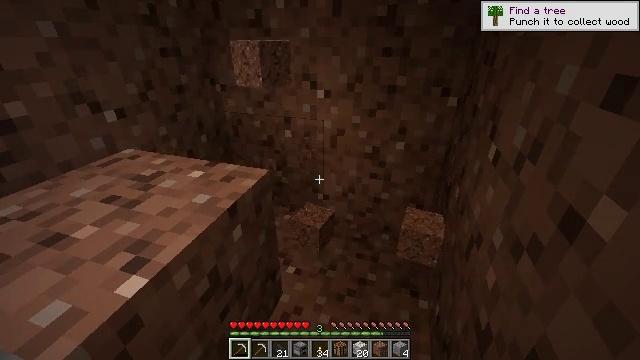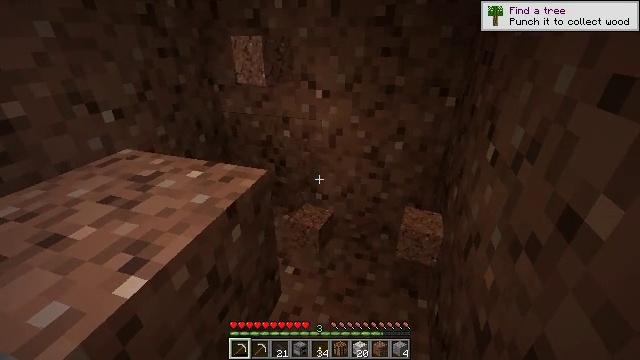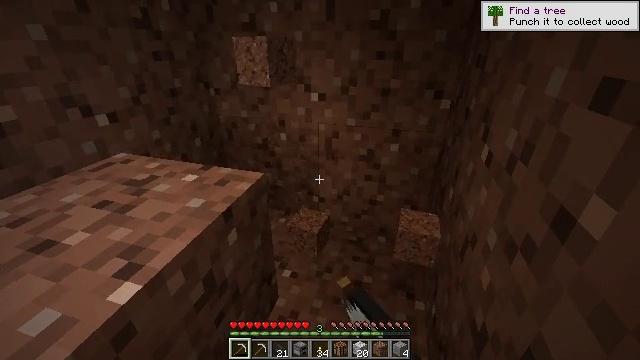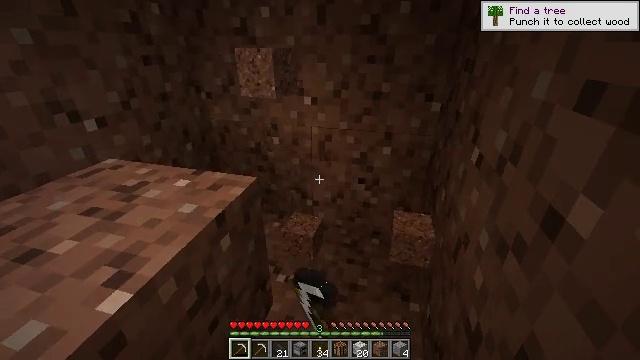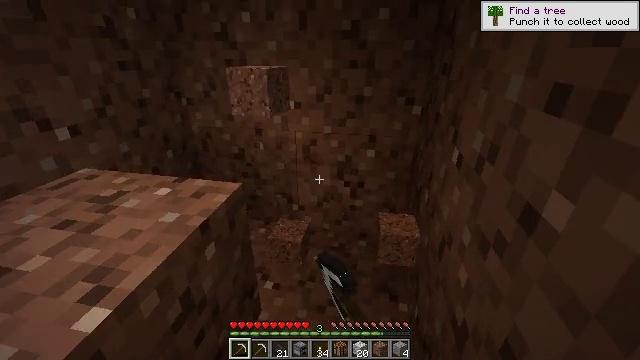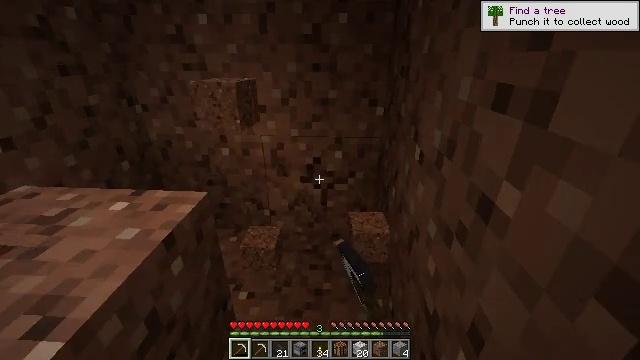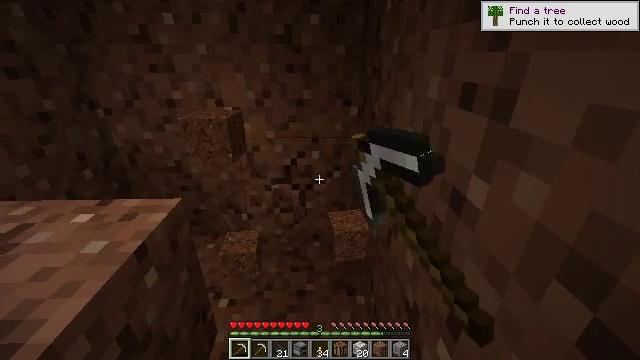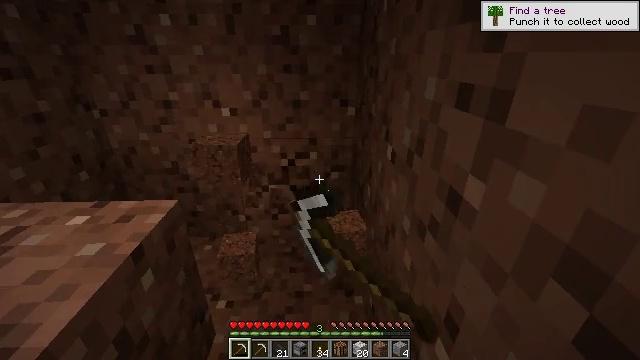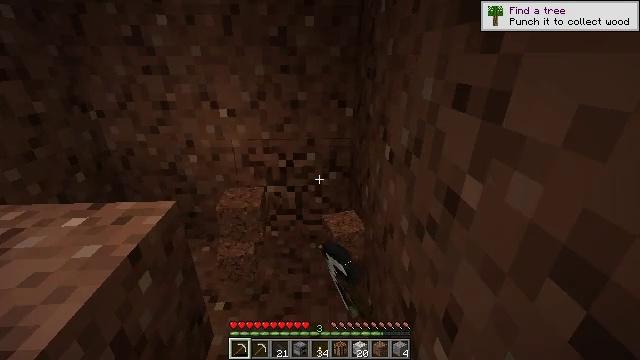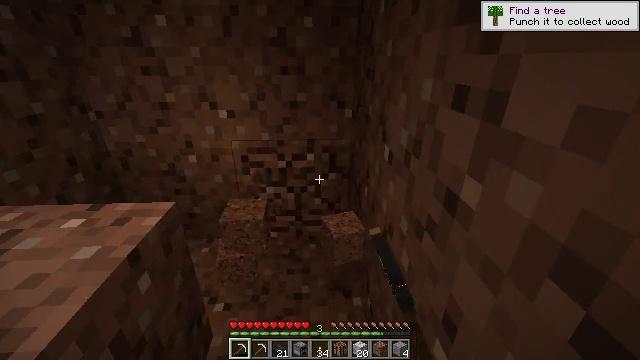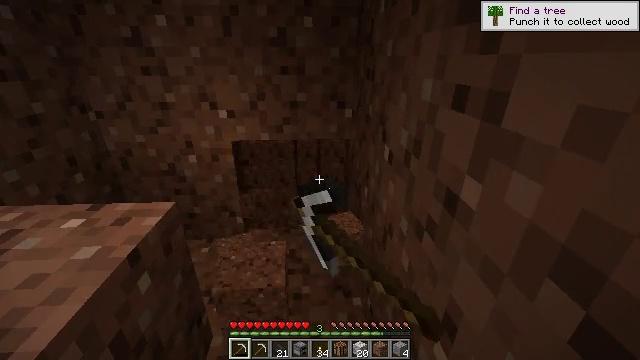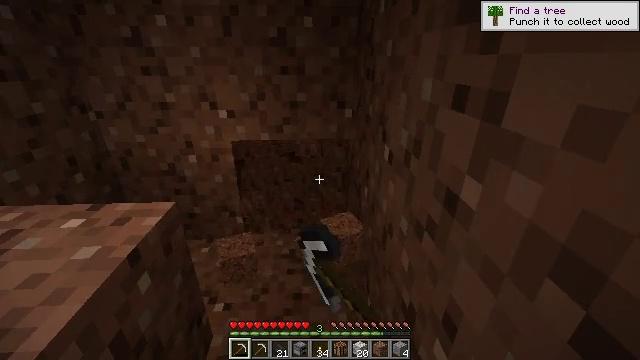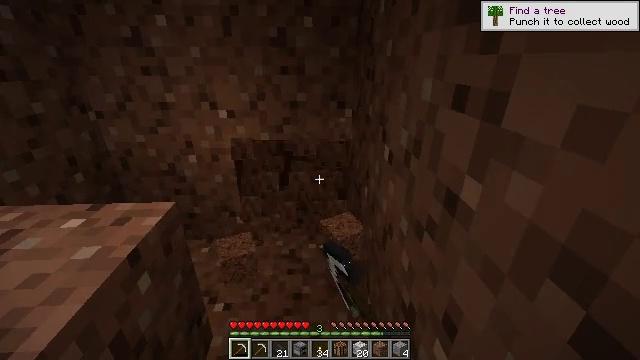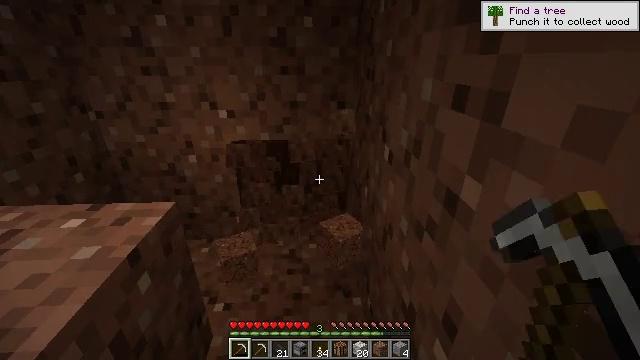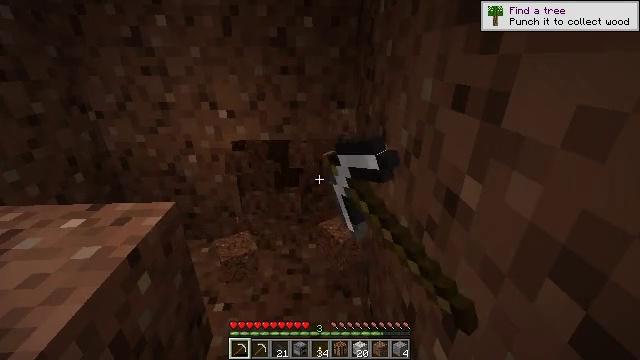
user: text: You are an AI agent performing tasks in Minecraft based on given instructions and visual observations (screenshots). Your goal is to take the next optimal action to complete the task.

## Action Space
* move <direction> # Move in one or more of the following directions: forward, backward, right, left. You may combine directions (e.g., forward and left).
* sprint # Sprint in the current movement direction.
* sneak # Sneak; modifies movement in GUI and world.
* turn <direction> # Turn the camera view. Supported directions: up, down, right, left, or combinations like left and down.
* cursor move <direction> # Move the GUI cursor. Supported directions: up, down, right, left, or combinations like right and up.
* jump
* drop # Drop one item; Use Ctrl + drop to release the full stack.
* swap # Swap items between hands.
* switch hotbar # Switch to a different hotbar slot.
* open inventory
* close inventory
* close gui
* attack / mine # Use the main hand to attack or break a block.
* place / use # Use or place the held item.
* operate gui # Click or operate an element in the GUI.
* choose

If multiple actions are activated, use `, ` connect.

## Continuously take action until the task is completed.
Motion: motion action
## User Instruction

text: Mine the granite block.
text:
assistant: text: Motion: attack / mine
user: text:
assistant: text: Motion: attack / mine
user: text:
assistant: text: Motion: turn right, attack / mine
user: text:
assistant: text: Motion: turn right, attack / mine
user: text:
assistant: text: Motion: turn right, attack / mine
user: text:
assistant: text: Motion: turn right, attack / mine
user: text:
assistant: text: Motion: attack / mine
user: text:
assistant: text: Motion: attack / mine
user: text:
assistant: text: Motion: attack / mine
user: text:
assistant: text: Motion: attack / mine
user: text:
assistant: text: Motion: attack / mine
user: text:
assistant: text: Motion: attack / mine
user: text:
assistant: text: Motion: attack / mine
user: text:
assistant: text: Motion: attack / mine
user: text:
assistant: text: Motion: attack / mine